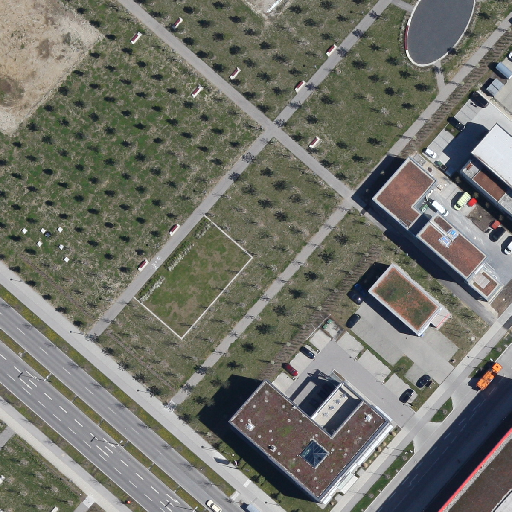
Referring expression: van